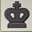
Piece: bK